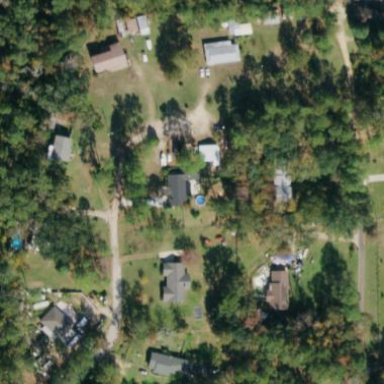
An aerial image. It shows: This residential area consists of single-family homes.